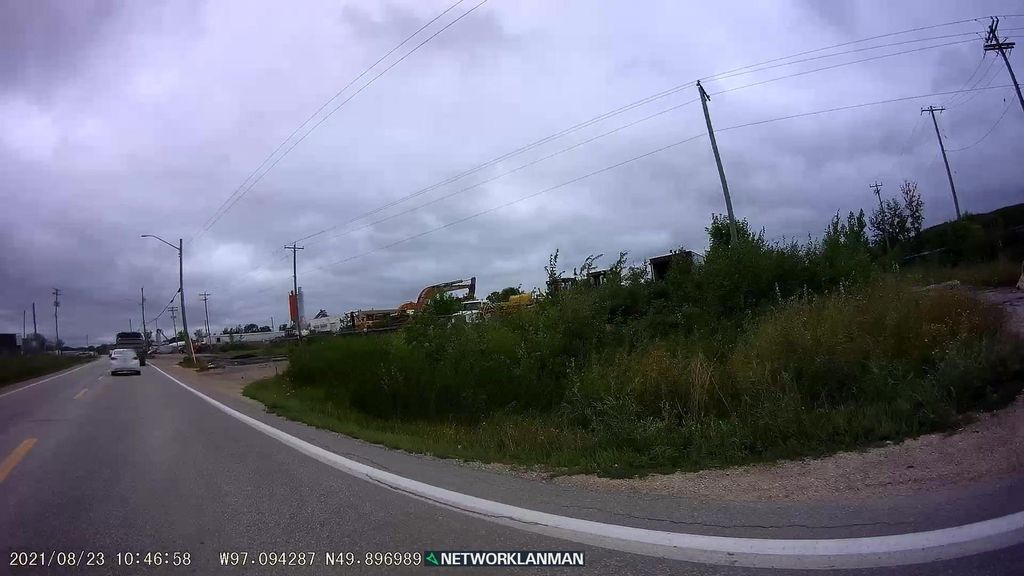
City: winnipeg